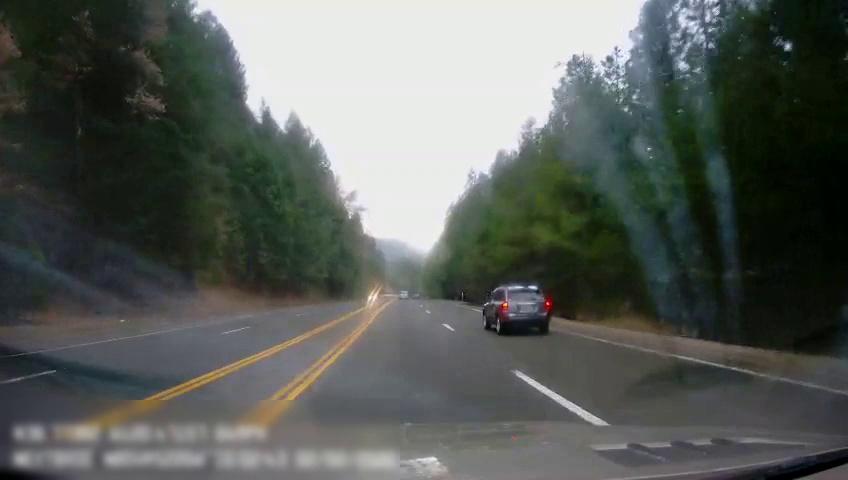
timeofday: Day
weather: Cloudy
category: Drivable Space
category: Vehicles | Car
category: Vehicles | Car
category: Lanes | Alternate Lane
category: Lanes | Alternate Lane
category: Lanes | Alternate Lane
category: Lanes | Current Lane
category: Lanes | Current Lane
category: Lanes | Alternate Lane